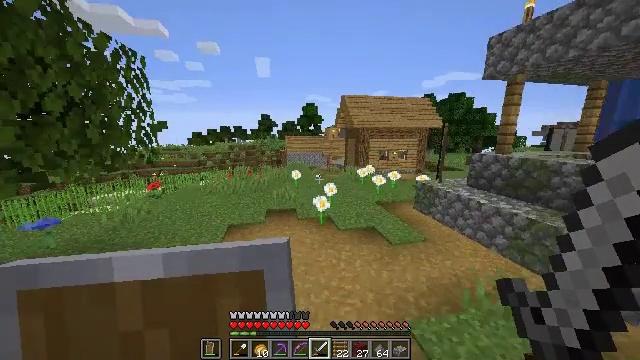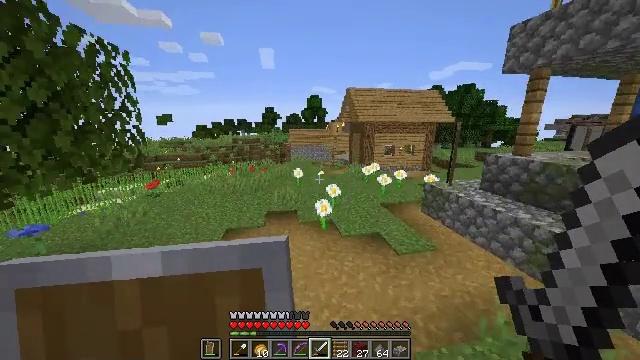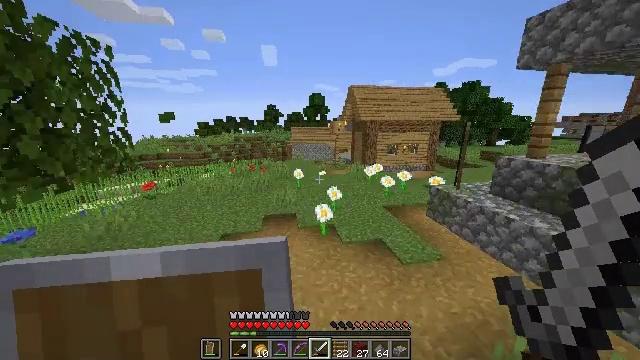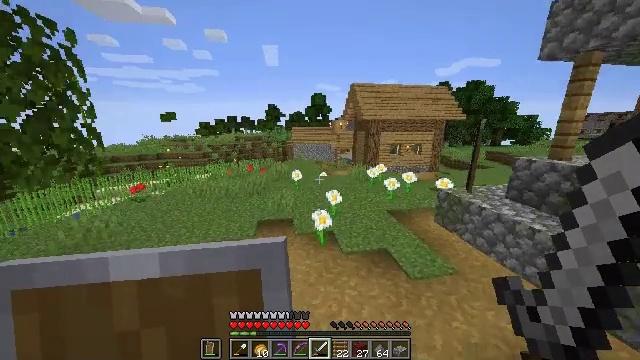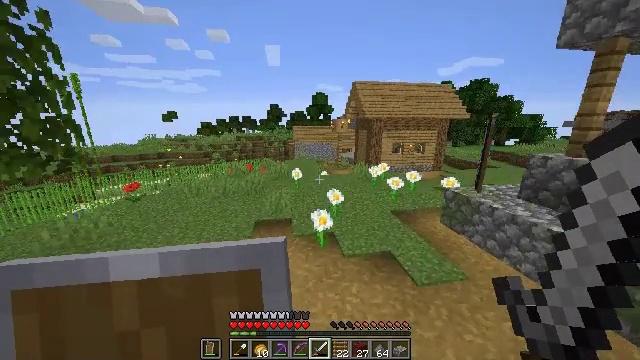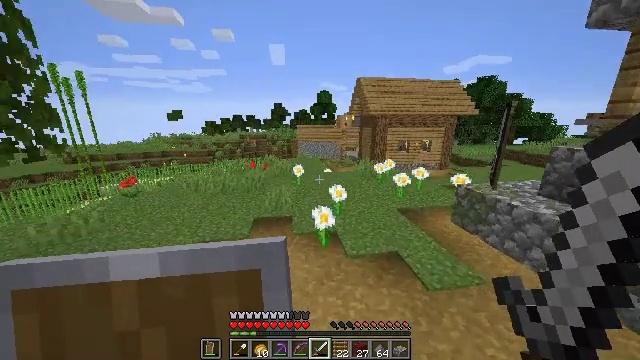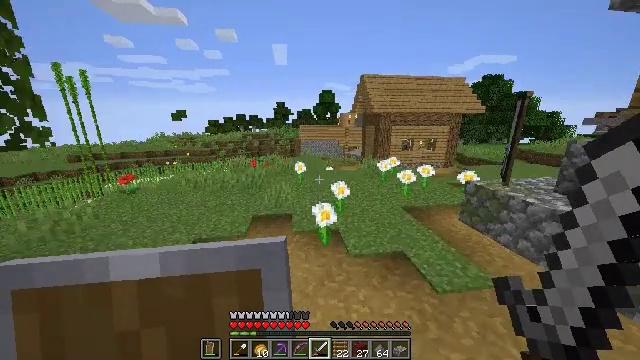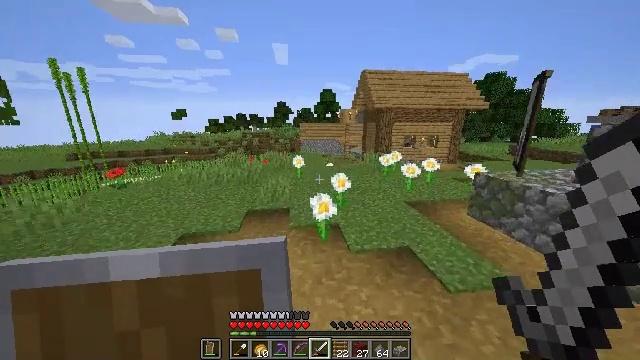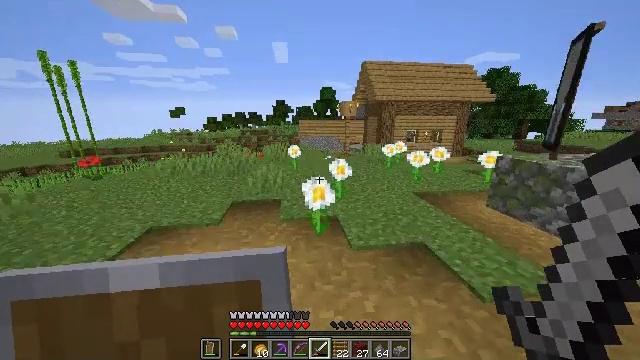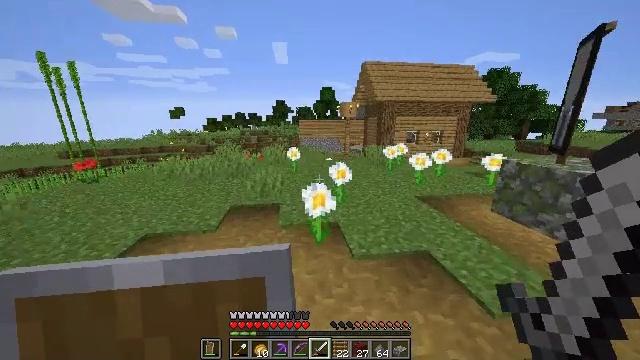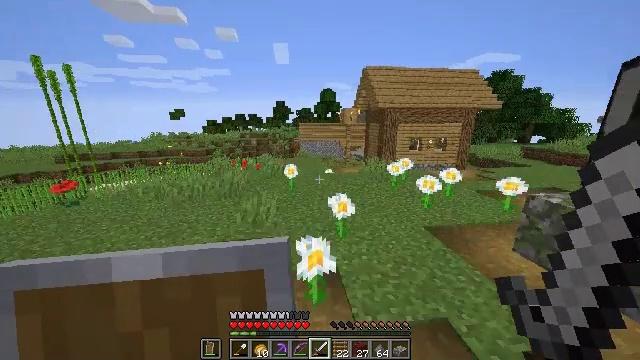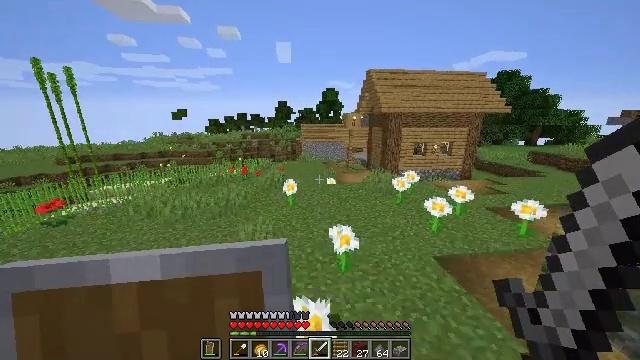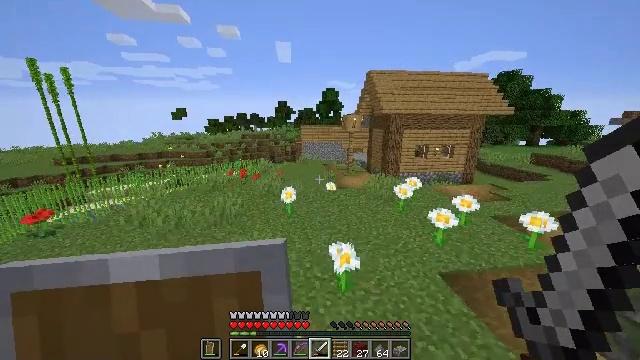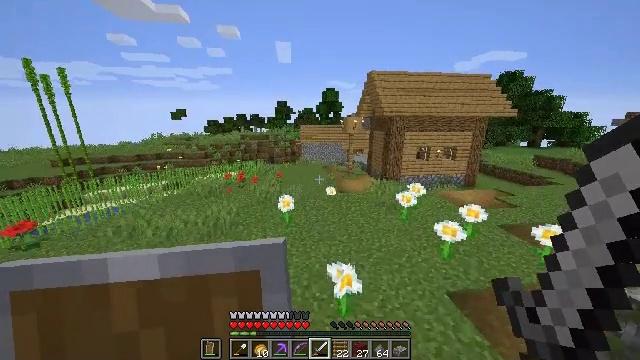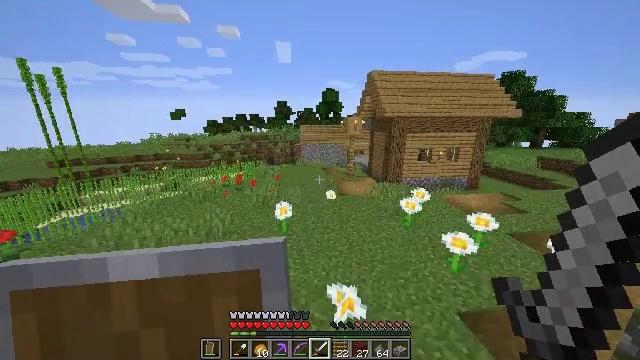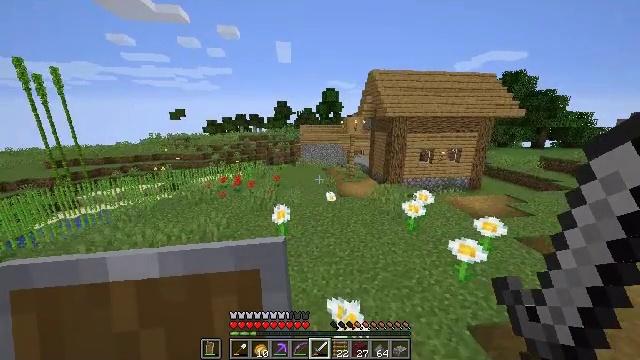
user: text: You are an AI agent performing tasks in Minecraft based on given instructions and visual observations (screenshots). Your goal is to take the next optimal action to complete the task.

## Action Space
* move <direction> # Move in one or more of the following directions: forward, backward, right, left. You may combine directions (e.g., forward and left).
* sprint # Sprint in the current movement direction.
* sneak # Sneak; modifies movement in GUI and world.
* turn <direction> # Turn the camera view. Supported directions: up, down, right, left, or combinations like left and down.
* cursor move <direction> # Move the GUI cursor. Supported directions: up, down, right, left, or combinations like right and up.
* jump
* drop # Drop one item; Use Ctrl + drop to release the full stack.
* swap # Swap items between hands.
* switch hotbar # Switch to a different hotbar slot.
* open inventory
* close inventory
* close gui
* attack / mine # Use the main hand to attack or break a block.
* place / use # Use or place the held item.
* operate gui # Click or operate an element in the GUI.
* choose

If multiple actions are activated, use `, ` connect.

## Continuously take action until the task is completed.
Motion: motion action
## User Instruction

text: Combine gunpowder and sand to craft TNT.
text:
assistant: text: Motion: move forward, turn left and down, jump
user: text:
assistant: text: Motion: move forward, jump
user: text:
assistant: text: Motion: move forward, jump
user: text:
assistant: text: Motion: move forward, jump
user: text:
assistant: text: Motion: move forward, turn left, jump
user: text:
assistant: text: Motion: move forward, jump
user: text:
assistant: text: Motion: move forward, jump
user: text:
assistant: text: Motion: move forward, jump
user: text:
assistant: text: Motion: move forward, jump
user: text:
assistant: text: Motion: move forward, jump
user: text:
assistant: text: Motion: move forward, jump
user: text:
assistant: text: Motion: move forward, jump
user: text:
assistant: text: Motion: move forward, jump
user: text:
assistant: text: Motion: move forward, jump
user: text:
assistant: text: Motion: move forward, jump
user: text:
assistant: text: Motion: move forward, jump
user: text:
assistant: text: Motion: move forward, jump
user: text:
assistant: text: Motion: move forward, jump
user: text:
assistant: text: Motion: move forward, jump
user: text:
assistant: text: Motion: move forward, jump
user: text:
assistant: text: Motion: move forward, jump
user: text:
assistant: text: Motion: move forward, jump
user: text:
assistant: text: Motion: move forward, jump
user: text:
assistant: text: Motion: move forward, jump
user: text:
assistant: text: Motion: move forward, jump
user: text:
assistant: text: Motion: move forward, jump
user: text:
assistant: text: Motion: move forward, jump
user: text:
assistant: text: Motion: move forward, jump
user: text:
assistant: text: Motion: move forward, jump
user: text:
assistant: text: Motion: move forward, jump